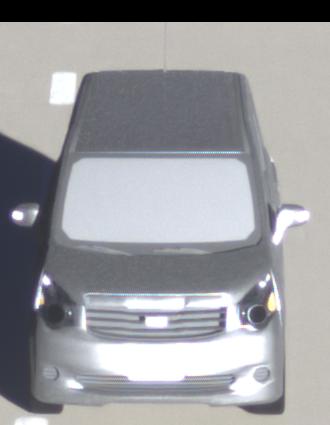
Make: Toyota
Model: Noah
Detailed model: Voxy R70G
Model produced from: 2007
Model produced until: 2013
Doors: 5
Color: gray
Road condition: wet road
Daytime: sunrise or sunset
Contrast: high contrast